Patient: sex M, age 45
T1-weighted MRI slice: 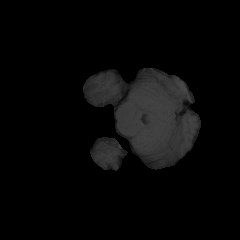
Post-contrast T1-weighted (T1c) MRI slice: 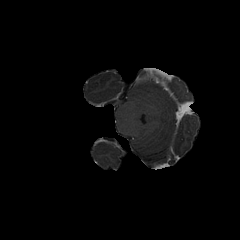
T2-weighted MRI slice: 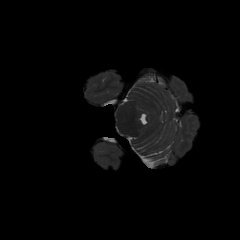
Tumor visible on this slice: no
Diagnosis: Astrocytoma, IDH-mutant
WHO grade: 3